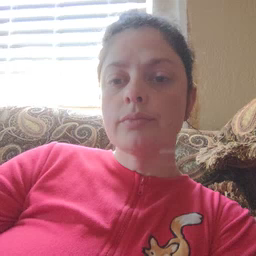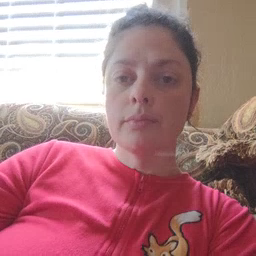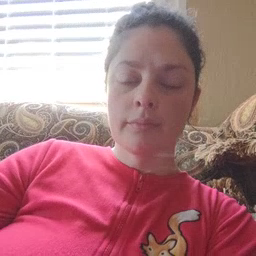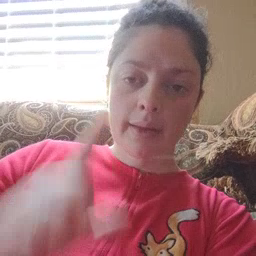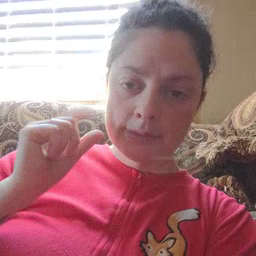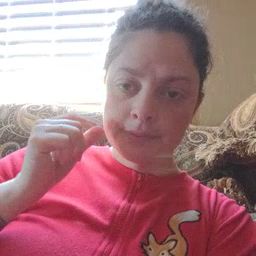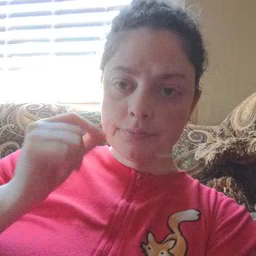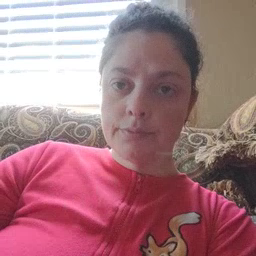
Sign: cat